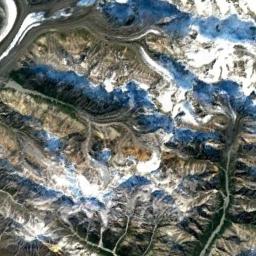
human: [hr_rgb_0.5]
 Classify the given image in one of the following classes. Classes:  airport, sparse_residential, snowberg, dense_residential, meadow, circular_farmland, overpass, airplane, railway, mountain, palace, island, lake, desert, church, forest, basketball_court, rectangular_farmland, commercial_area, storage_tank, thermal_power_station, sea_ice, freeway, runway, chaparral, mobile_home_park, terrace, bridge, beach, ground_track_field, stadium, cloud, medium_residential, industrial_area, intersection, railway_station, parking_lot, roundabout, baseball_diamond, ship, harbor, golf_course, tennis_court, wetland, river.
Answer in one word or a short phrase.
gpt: snowberg